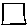
Label: square